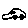
Label: car